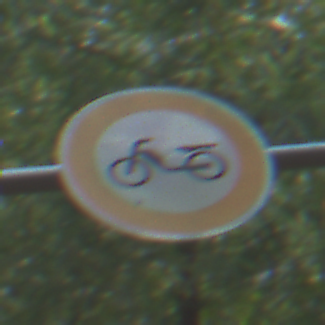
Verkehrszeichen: VerbotMofas
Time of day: MorningAfternoon
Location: Outdoor (Urban)
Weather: PartlyCloudy
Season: NotSpecified
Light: Natural